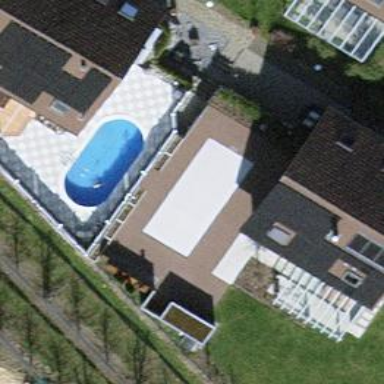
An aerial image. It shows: Outdoor swimming pool on leisure land.